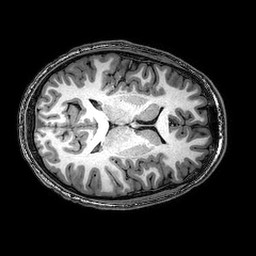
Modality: T1w
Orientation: axial
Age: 22
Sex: male
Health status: healthy
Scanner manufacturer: philips
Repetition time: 0.008165 s
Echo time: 0.00374 s